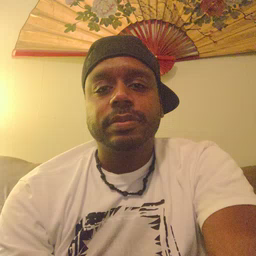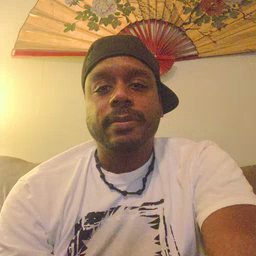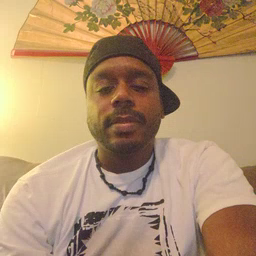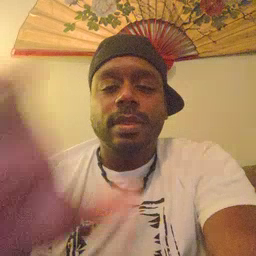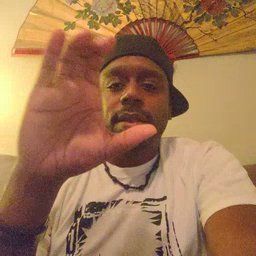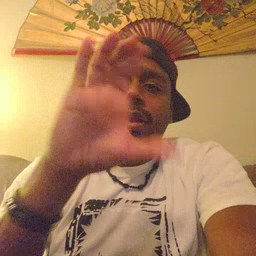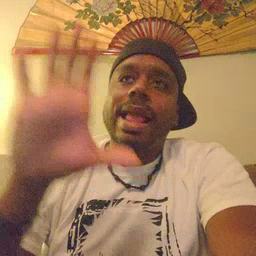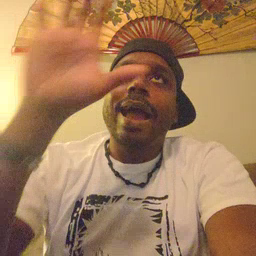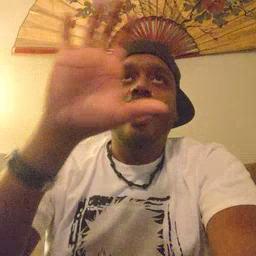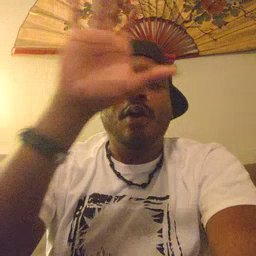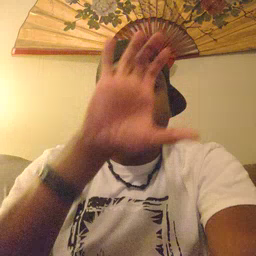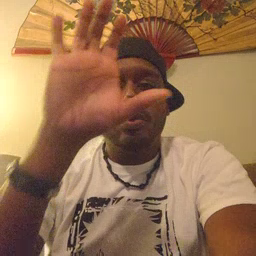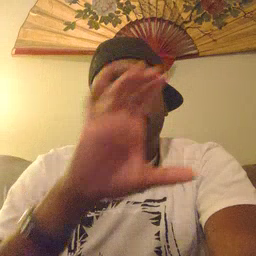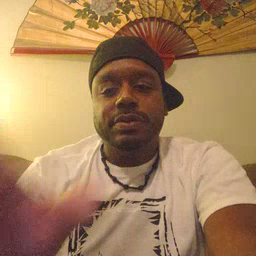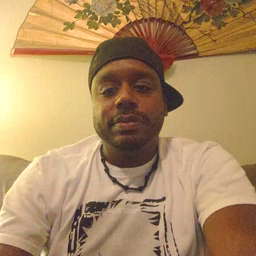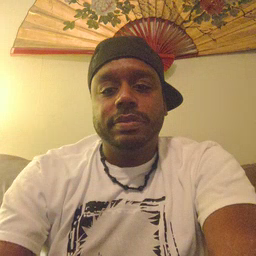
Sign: cloud